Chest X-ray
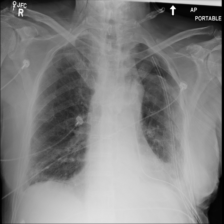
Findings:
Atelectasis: negative
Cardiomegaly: negative
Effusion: negative
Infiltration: negative
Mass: negative
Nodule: negative
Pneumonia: negative
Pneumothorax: positive
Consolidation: negative
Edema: negative
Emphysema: negative
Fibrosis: negative
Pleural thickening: negative
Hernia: negative